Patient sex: M
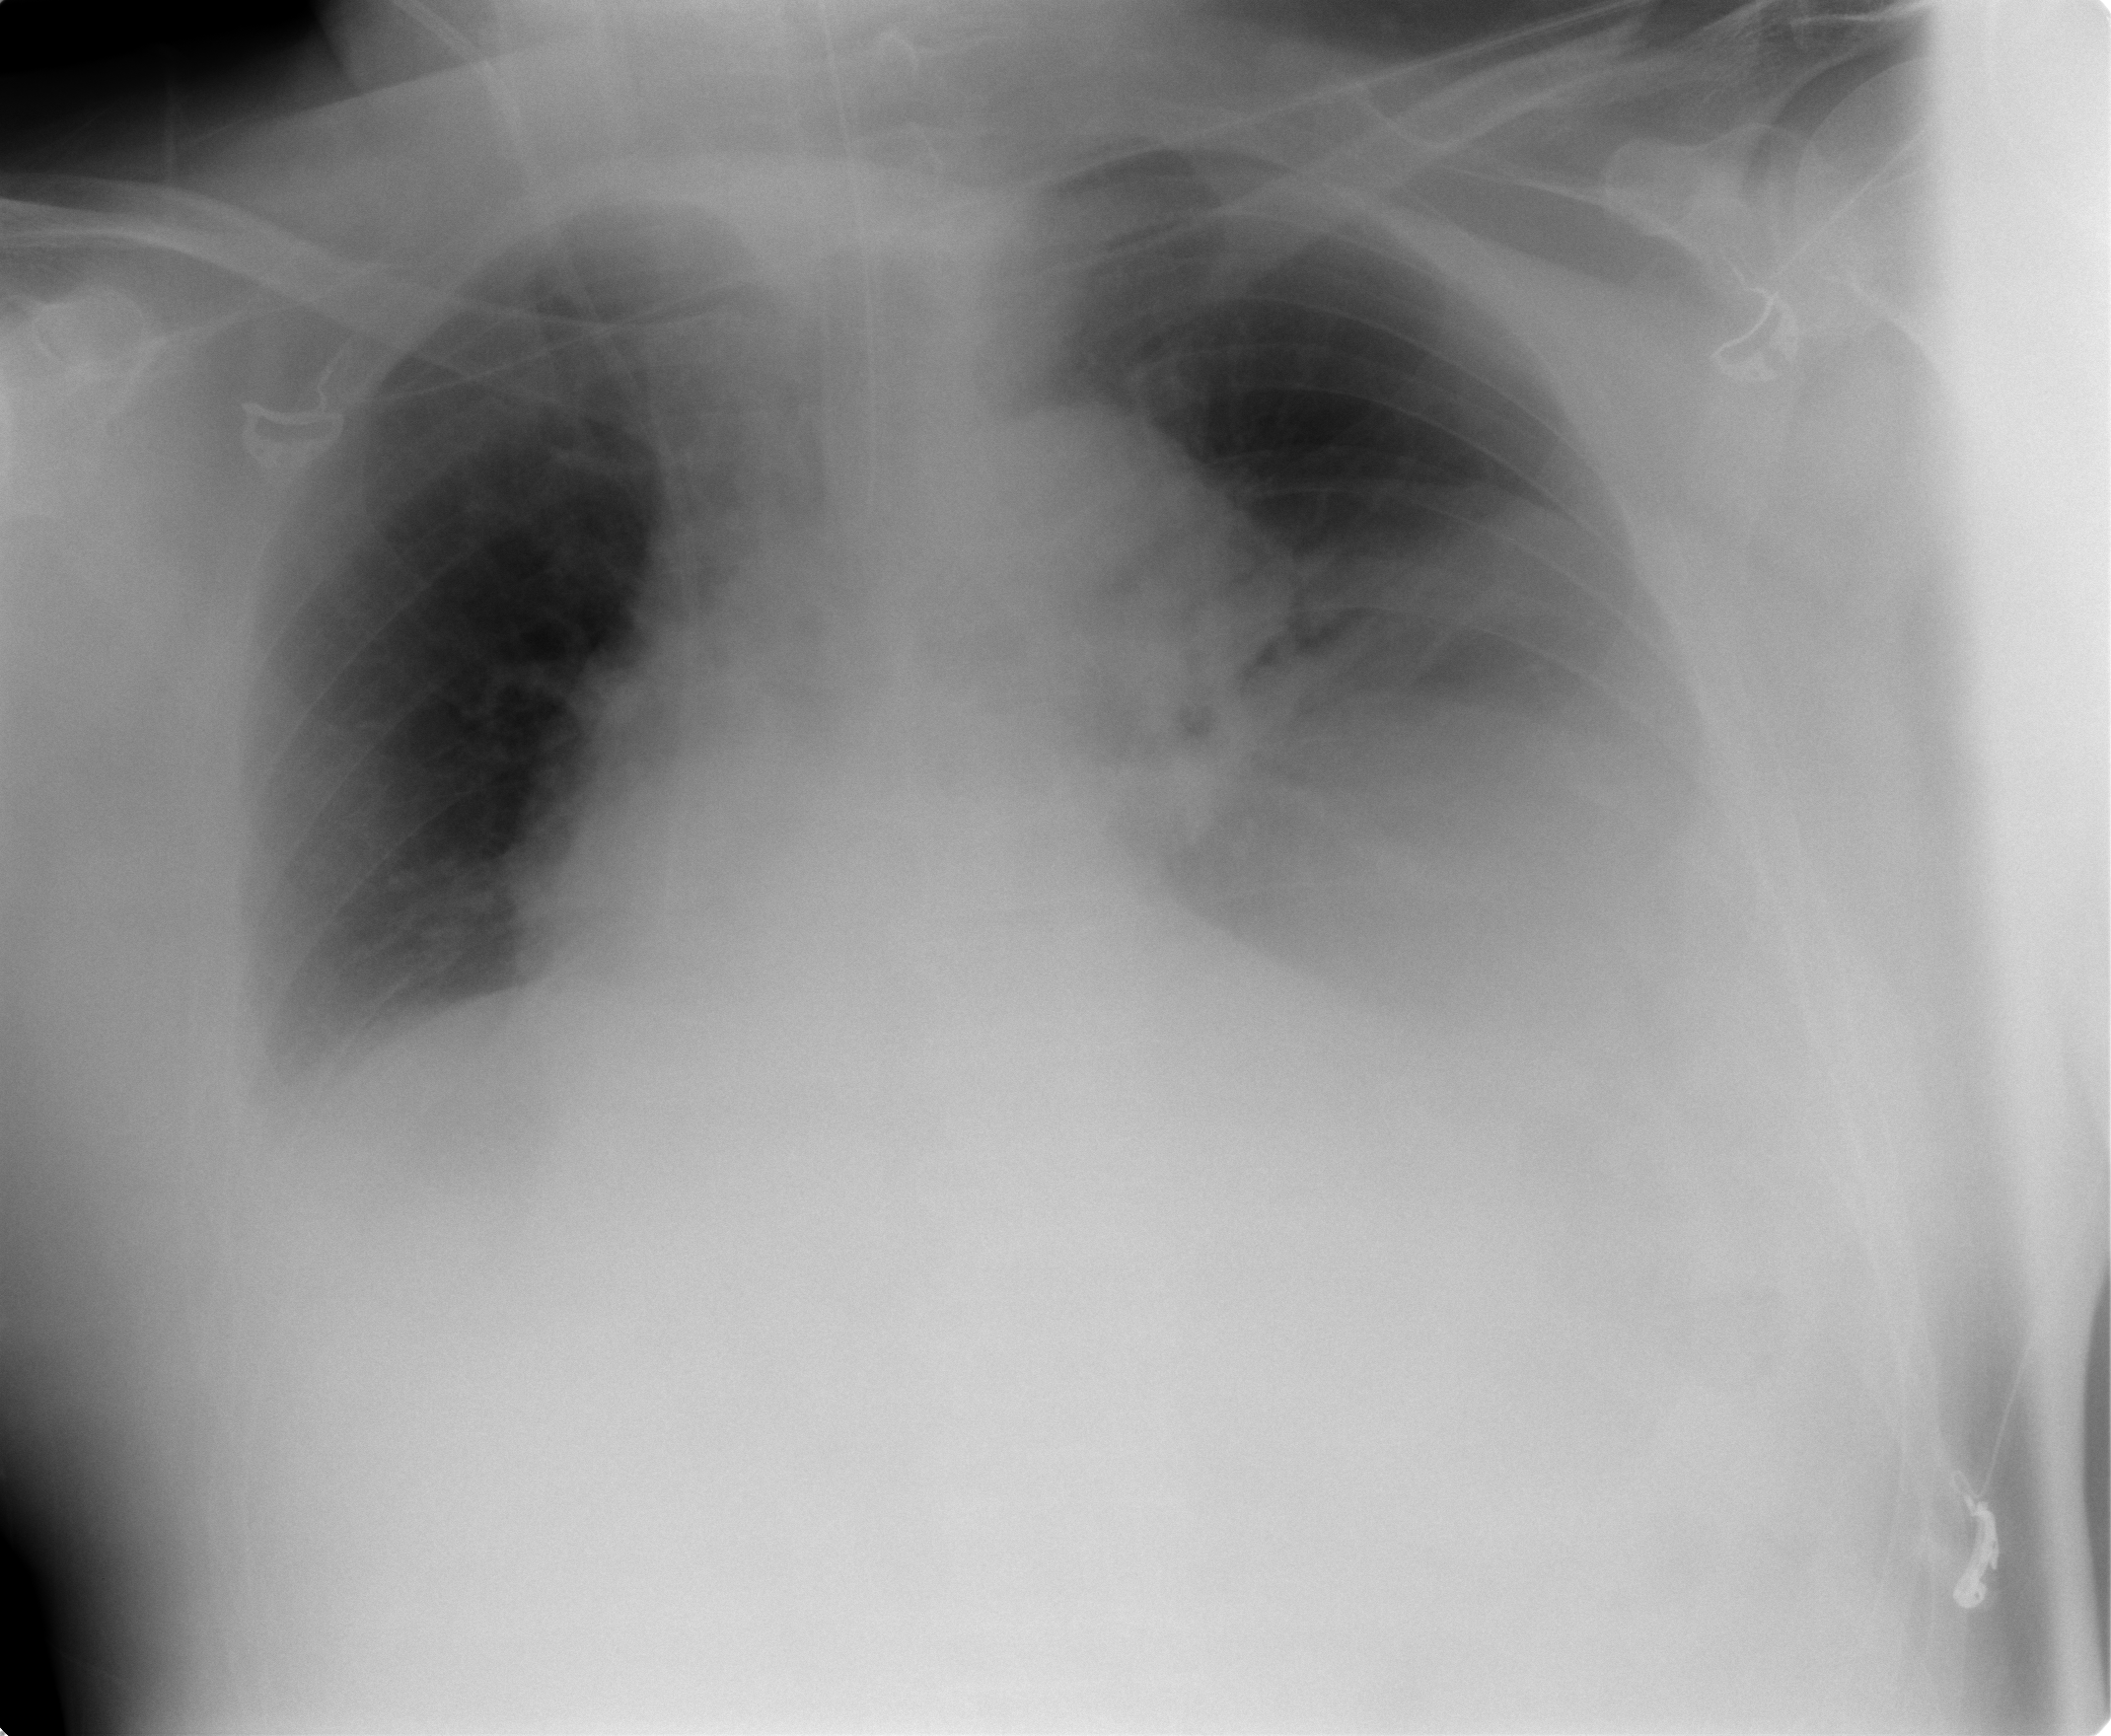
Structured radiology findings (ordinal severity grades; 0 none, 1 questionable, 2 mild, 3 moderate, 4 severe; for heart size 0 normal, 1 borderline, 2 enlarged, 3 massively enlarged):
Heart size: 2
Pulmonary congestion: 0
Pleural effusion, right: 1
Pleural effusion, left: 1
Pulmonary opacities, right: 0
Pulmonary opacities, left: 0
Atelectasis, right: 2
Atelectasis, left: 2